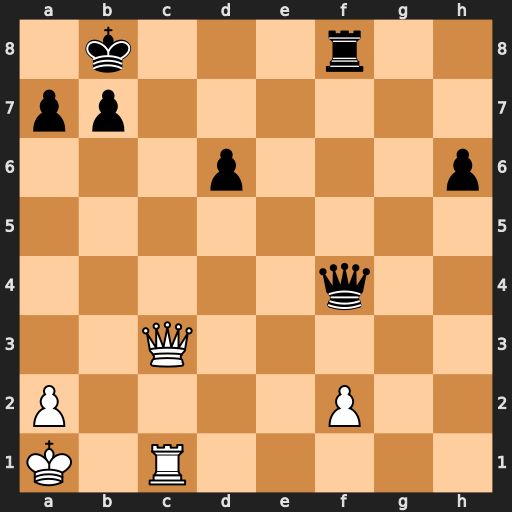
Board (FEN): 1k3r2/pp6/3p3p/8/5q2/2Q5/P4P2/K1R5
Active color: w
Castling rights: -
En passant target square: -
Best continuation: Qc7+ Ka8 Qc8+ Rxc8 Rxc8#